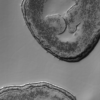
Label: not_dusty